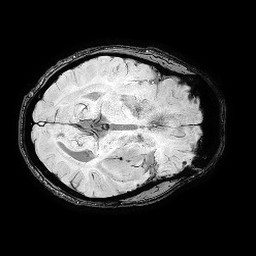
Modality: SWI
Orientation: axial
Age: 34
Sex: male
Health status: ill
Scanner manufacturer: philips
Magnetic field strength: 3 T
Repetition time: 0.031 s